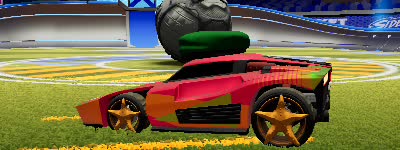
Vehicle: breakout